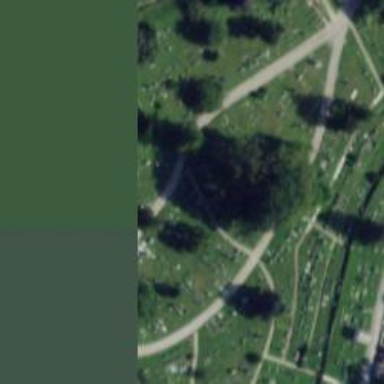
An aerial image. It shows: Memorial site with historic significance.